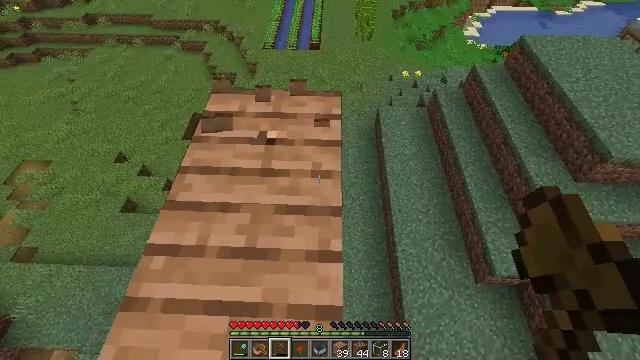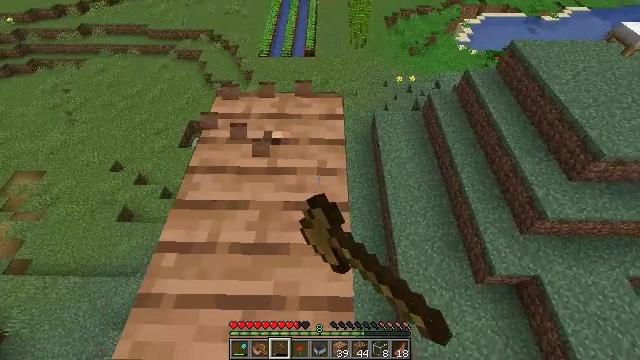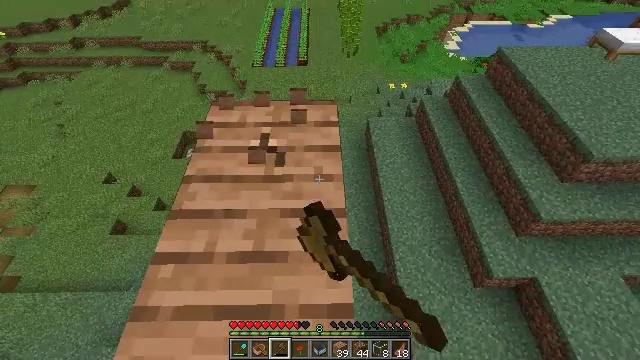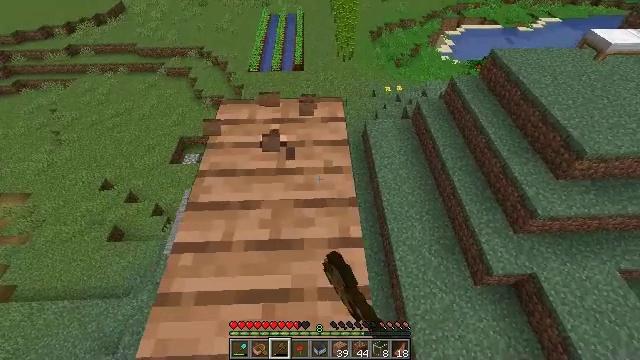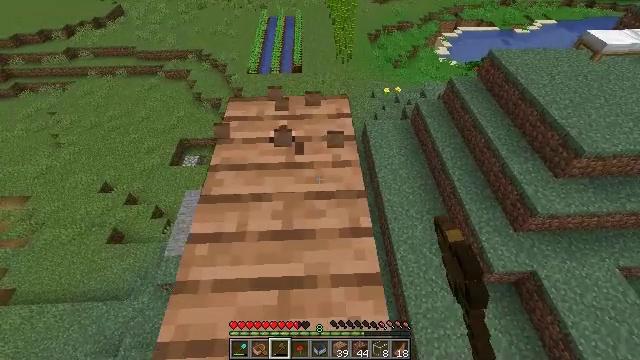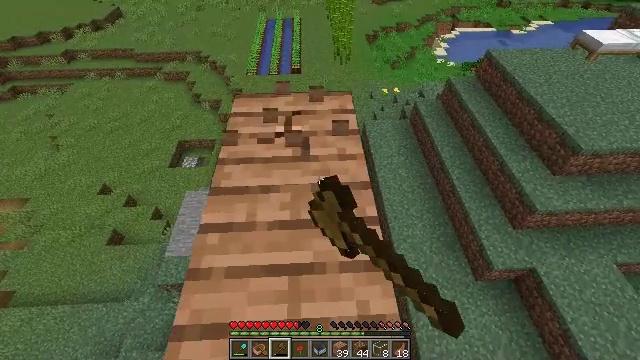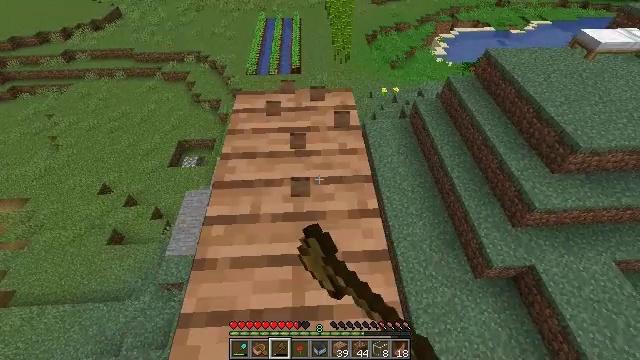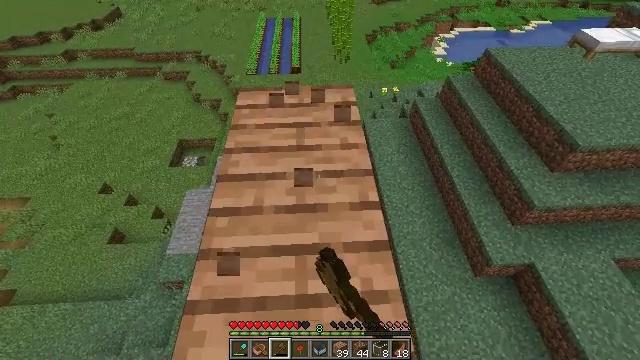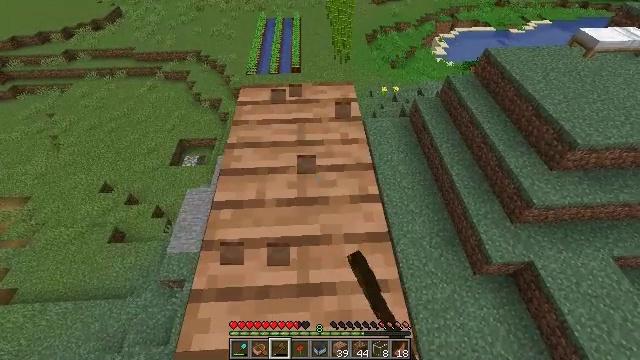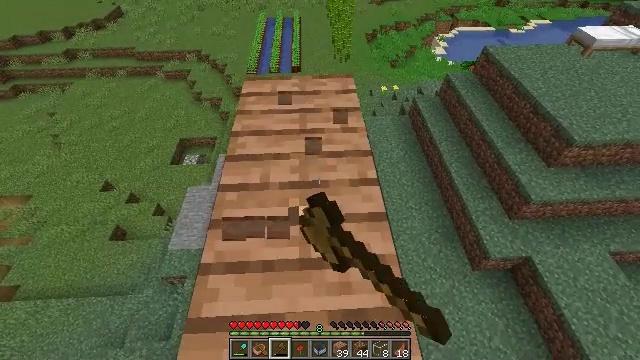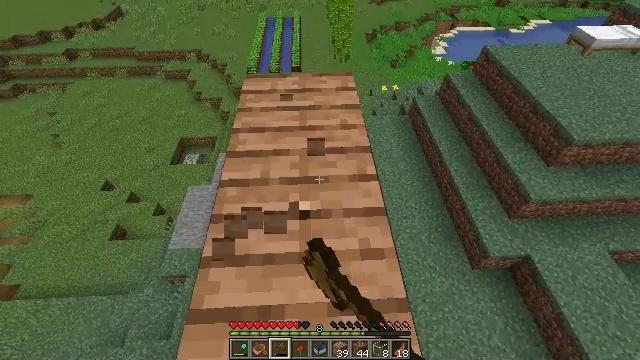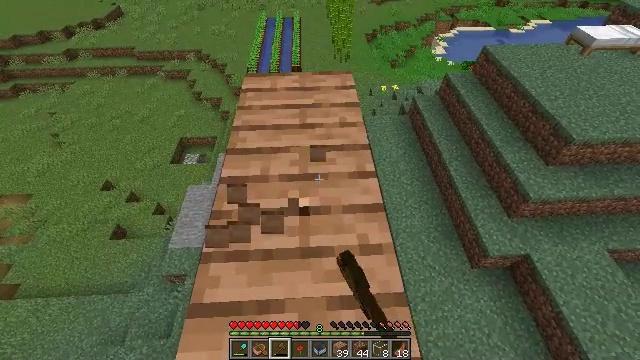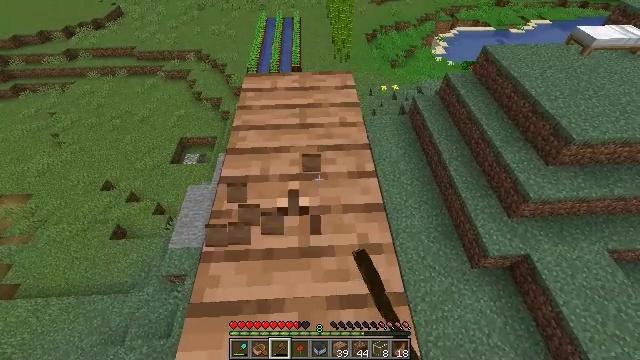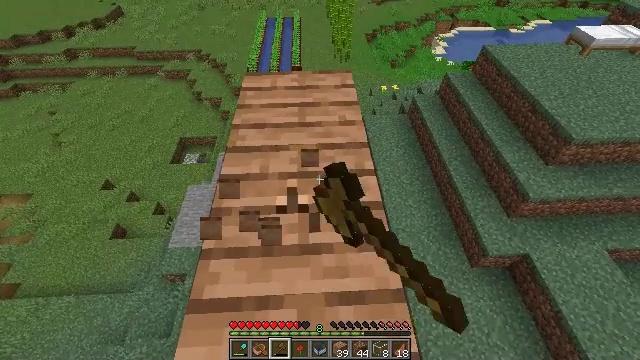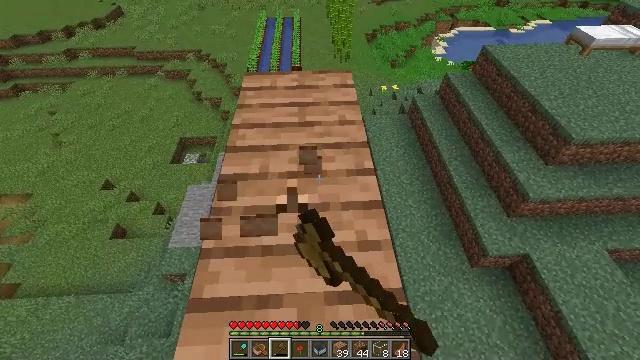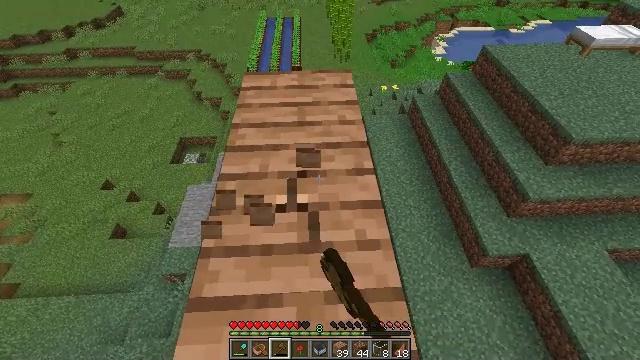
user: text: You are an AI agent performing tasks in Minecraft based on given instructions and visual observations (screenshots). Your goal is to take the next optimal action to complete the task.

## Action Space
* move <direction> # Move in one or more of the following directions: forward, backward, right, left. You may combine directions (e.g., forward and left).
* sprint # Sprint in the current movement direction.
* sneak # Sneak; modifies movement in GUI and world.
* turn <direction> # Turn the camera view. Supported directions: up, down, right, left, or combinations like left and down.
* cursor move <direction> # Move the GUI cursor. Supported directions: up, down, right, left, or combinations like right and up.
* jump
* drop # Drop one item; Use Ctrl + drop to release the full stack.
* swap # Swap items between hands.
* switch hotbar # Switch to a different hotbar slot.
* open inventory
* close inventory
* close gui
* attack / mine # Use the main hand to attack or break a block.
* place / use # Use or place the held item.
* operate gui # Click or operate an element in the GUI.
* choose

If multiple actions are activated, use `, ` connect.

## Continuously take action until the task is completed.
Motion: motion action
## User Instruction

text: Retrieve jungle planks by mining.
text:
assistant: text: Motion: move back and move left, sneak, turn right and up, attack / mine
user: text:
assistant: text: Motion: move back and move left, sneak, turn right and up, attack / mine
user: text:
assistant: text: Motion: move back and move left, sneak, turn right, attack / mine
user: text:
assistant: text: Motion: move back and move left, sneak, attack / mine
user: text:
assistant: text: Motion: move back, sneak, attack / mine
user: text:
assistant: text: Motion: move back, sneak, attack / mine
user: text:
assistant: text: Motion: move back, sneak, attack / mine
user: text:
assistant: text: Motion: move back, sneak, attack / mine
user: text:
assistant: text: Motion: move back, sneak, attack / mine
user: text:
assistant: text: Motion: sneak, attack / mine
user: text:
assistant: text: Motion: sneak, attack / mine
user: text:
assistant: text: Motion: sneak, attack / mine
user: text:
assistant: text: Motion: sneak, attack / mine
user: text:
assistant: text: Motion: sneak, attack / mine
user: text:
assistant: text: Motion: sneak, attack / mine
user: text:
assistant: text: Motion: sneak, attack / mine
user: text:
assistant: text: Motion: sneak, attack / mine
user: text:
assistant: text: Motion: sneak, attack / mine
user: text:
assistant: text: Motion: move forward, sneak, attack / mine
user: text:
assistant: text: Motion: move forward, sneak, attack / mine
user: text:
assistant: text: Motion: move forward, sneak, attack / mine
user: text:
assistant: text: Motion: move forward, sneak, attack / mine
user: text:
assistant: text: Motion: move forward, sneak, attack / mine
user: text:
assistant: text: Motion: move forward, sneak, attack / mine
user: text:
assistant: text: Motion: move forward, sneak, attack / mine
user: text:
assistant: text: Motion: move forward, sneak, attack / mine
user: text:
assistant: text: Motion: sneak, attack / mine
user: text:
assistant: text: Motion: sneak, attack / mine
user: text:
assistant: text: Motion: sneak, attack / mine
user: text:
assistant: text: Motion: sneak, attack / mine